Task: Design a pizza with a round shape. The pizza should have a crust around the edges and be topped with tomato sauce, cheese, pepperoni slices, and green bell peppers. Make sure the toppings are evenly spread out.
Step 662:
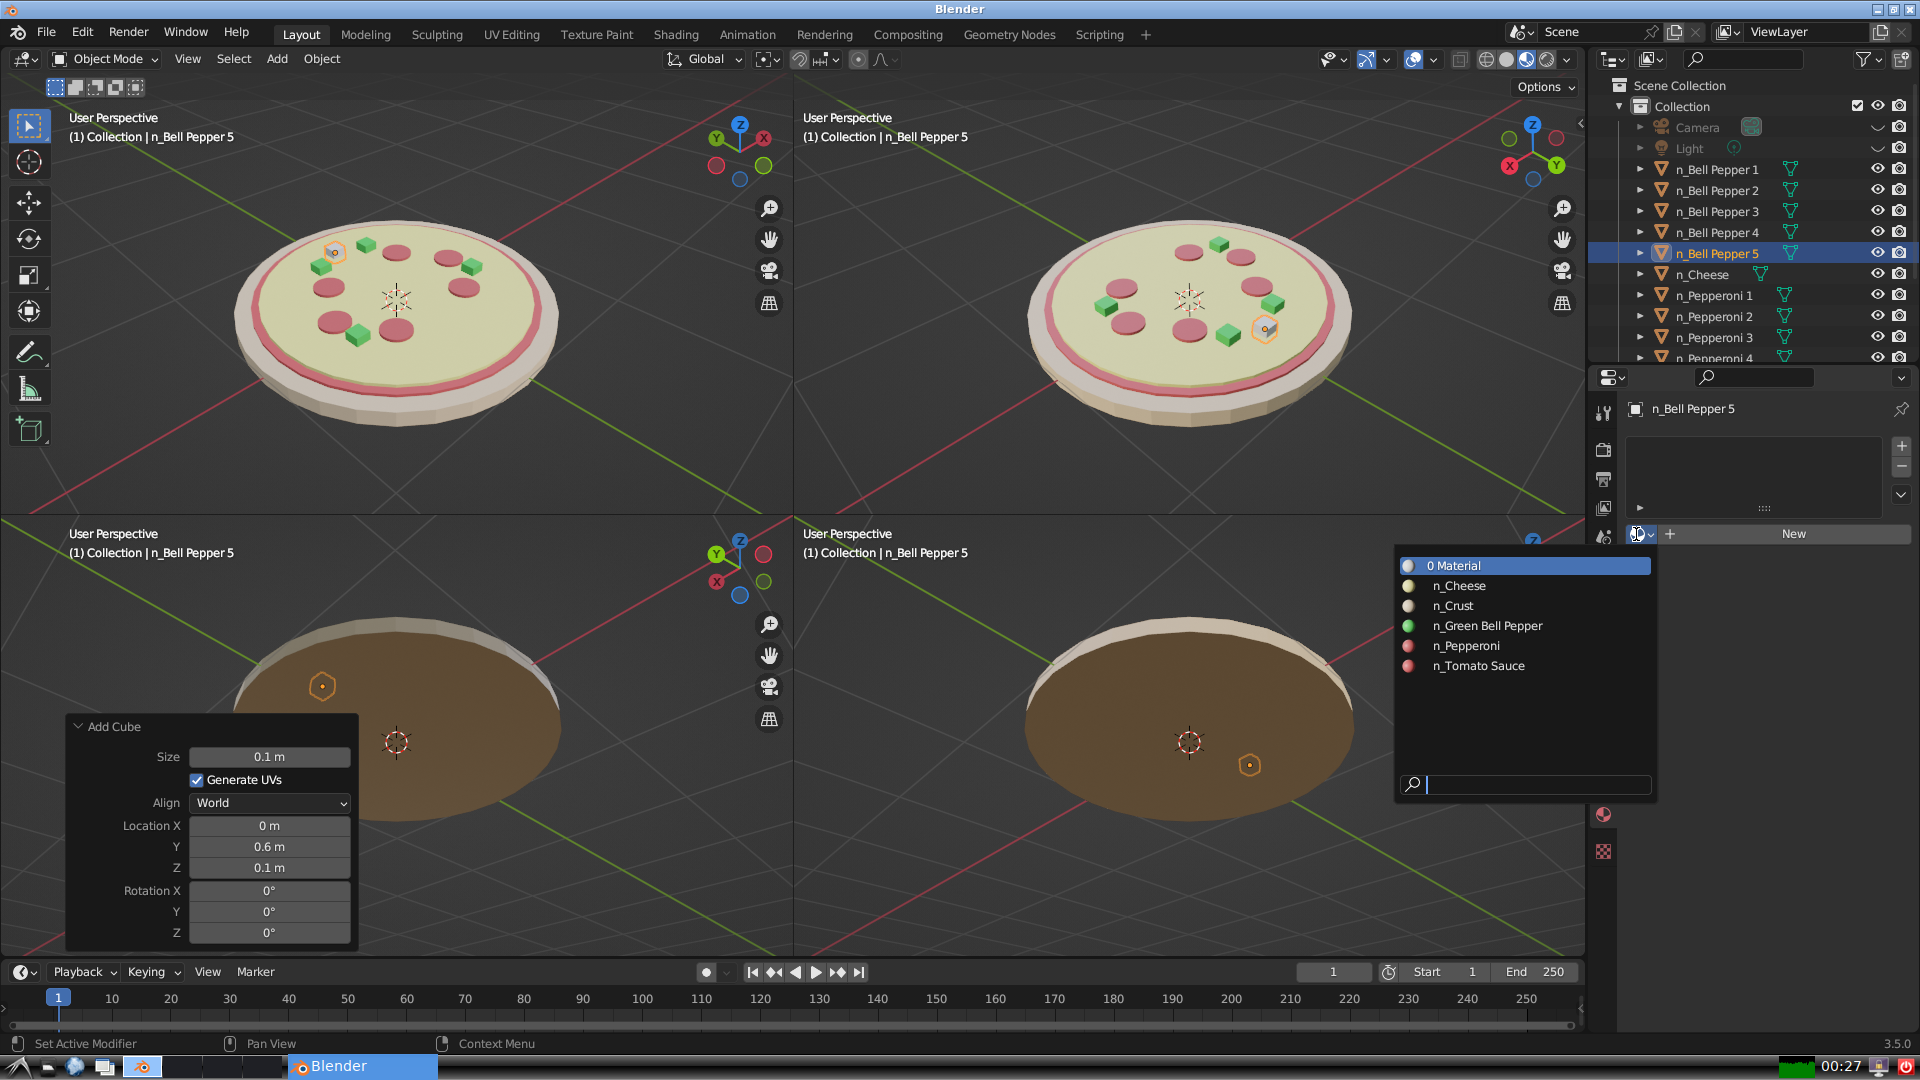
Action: input_text: n_Green Bell Pepper